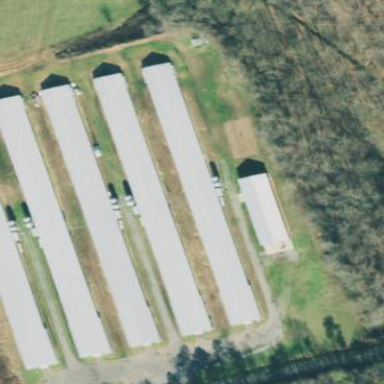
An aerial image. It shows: Poultry farmyard.